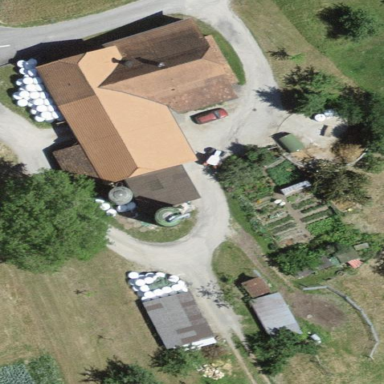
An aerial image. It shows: Farmyard area.